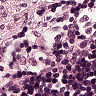
Metastatic tissue present: no